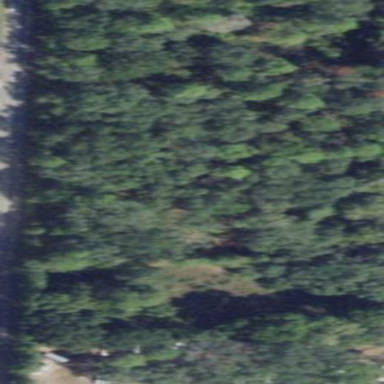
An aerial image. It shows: Mixed leaf woodland.